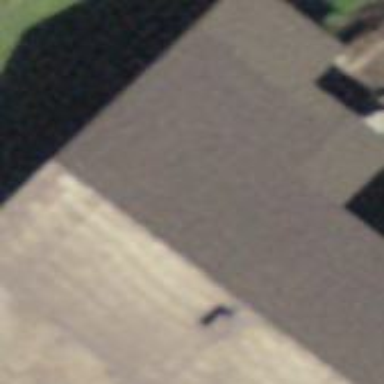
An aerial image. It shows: Barn.